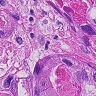
Metastatic tissue present: yes